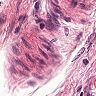
Metastatic tissue present: no